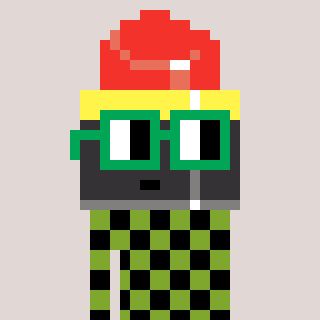
a pixel art character with square green glasses, a lipstick-shaped head and a slimegreen-colored body on a warm background